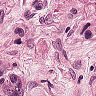
Metastatic tissue present: yes